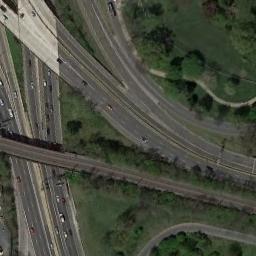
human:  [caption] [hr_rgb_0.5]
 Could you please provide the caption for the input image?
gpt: This overpass intersects the road at right angle .

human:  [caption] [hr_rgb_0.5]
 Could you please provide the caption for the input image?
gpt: The overpass is next to the grass and some trees .

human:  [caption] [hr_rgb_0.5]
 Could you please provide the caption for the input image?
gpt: The overpass is over the roads on the green space .

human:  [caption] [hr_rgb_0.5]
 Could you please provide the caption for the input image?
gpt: There are some green trees and lawns beside the overpass .

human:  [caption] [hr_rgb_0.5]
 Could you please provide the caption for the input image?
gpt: There are many cars on the road under the overpass .